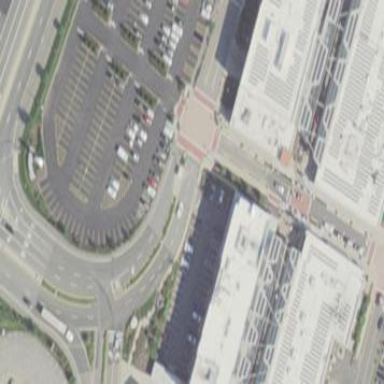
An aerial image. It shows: Building.